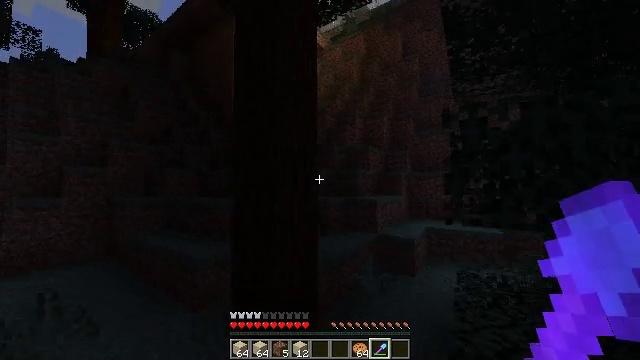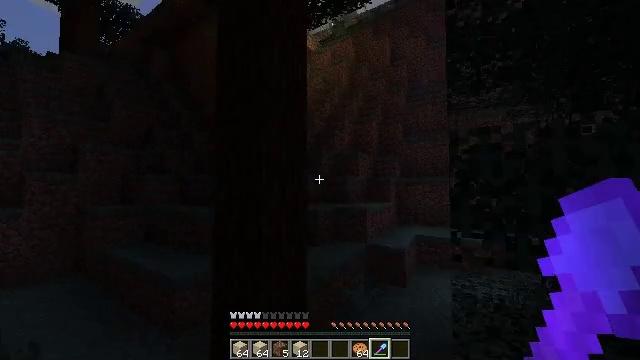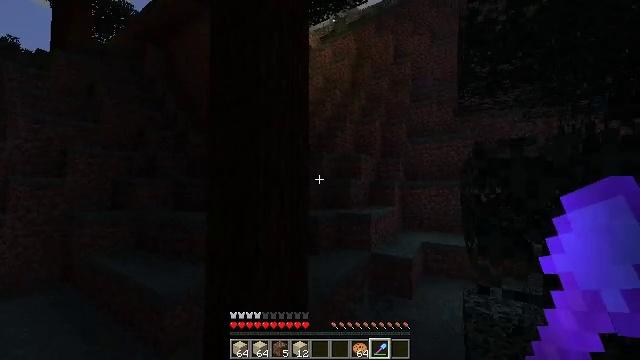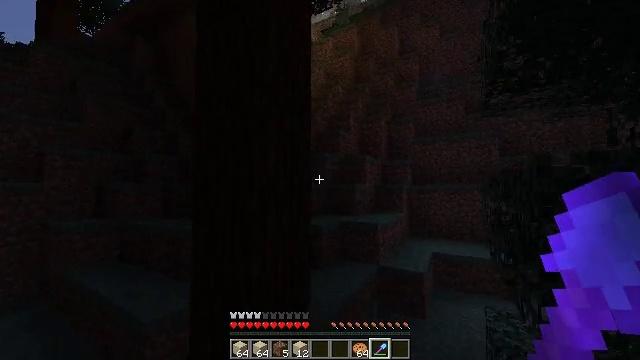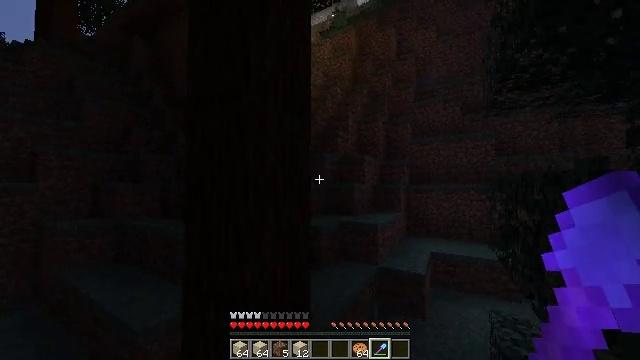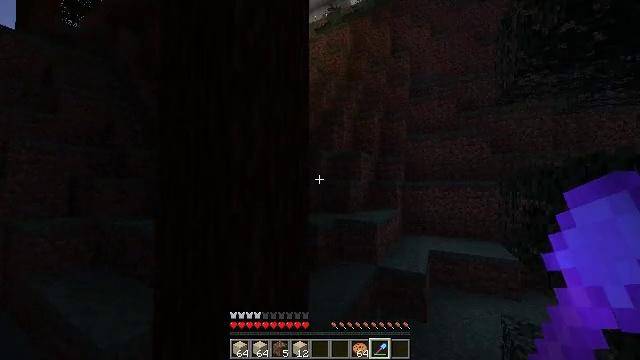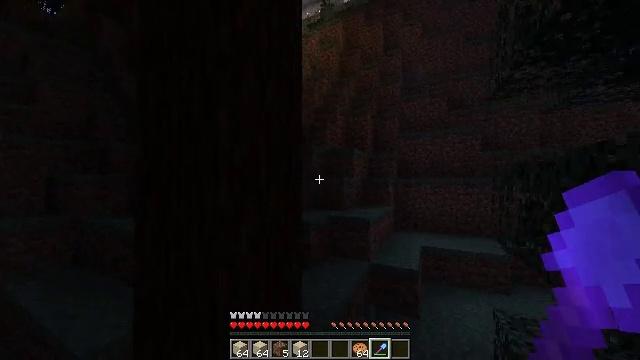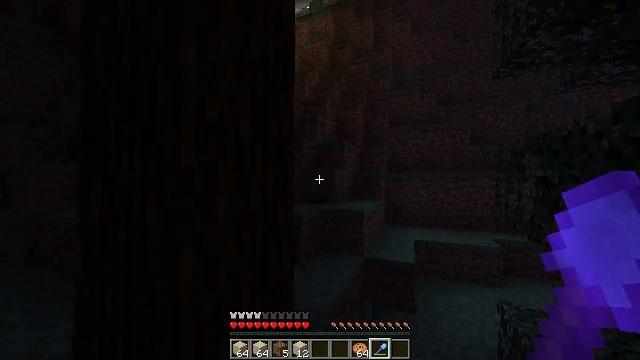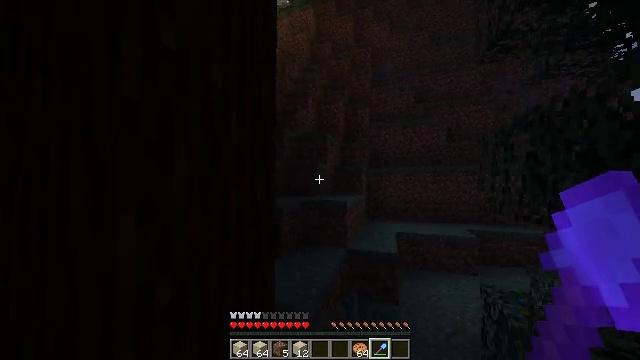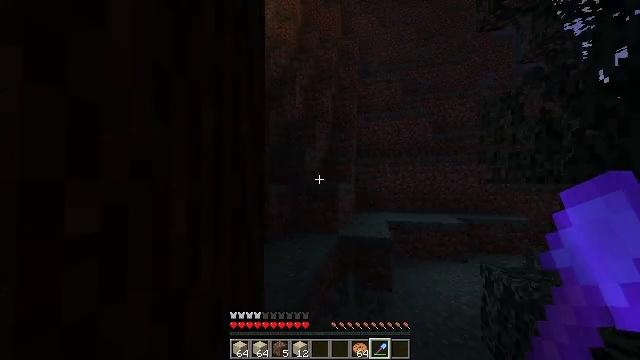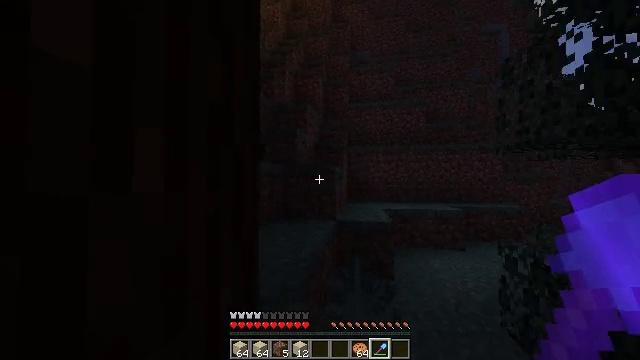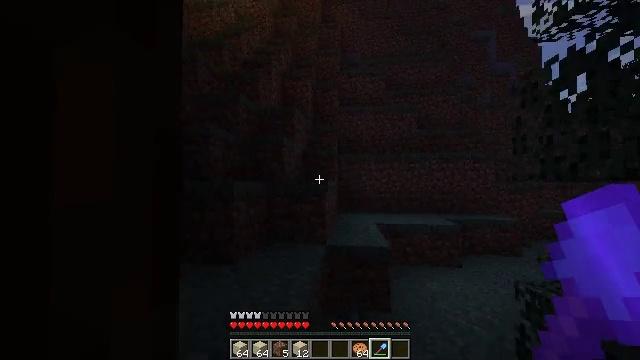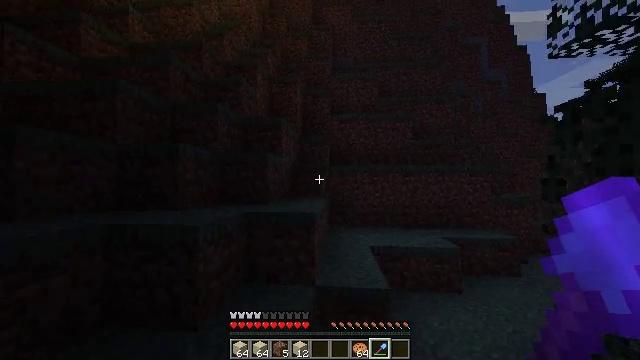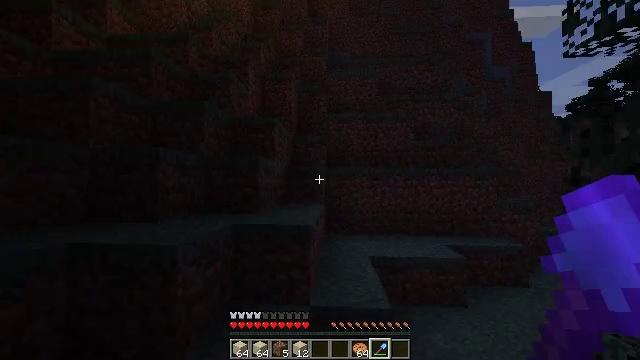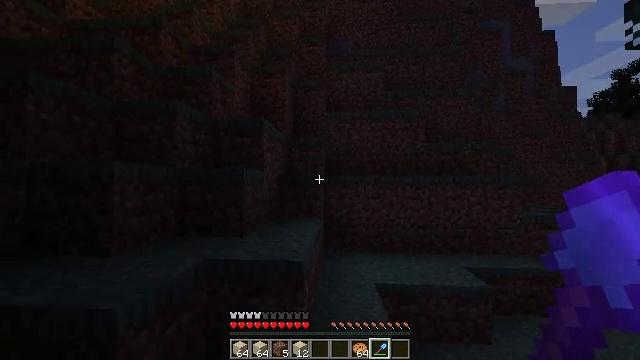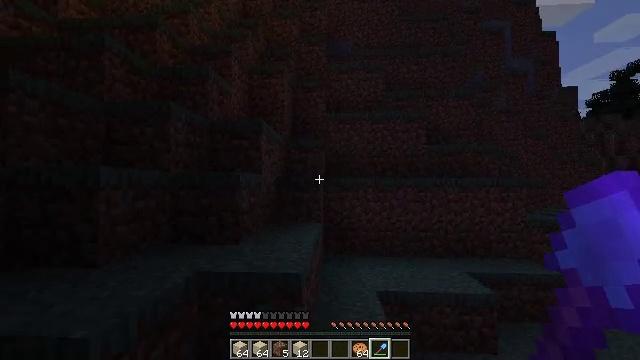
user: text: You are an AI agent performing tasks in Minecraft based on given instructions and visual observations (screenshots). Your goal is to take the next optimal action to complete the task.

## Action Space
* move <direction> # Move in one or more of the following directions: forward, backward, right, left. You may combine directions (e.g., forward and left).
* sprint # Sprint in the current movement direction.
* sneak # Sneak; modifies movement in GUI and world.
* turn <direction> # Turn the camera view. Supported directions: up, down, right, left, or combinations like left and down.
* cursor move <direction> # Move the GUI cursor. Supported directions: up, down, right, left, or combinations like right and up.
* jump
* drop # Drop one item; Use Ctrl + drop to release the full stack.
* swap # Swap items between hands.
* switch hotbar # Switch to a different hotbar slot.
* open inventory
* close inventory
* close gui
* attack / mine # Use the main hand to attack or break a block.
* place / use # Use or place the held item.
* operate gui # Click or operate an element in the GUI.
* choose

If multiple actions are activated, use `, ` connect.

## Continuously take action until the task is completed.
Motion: motion action
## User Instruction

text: Hunt the zombie.
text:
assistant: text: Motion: move forward, sprint, turn right, jump
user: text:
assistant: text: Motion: move forward, sprint, jump
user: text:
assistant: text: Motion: move forward, sprint, jump
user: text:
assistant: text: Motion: move forward, jump
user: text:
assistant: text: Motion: move forward, turn right, jump
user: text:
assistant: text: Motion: move forward, turn right, jump
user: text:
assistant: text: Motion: move forward, turn right, jump
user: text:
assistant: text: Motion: move forward, turn right, jump
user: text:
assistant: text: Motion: move forward, turn right, jump
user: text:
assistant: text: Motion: move forward, sprint, turn right, jump
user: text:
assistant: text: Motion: move forward, sprint, turn right, jump
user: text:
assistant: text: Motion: move forward, sprint, turn right, jump
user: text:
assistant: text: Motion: move forward, sprint, jump
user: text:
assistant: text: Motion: move forward, sprint, jump
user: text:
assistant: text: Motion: move forward, jump
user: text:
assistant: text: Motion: move forward, jump
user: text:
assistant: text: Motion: move forward, jump
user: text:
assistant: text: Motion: move forward, jump
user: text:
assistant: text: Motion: move forward, jump
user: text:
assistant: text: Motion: move forward, jump
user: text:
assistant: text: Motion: move forward, sprint, jump
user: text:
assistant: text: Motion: move forward, sprint, jump
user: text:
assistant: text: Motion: move forward, sprint, turn left, jump
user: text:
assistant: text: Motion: move forward, sprint, turn left, jump
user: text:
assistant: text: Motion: move forward, sprint, turn left and up, jump
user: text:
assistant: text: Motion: move forward, turn left and up, jump
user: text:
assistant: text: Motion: move forward, jump
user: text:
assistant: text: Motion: move forward, jump
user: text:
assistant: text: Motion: move forward, jump
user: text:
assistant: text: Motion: move forward, jump